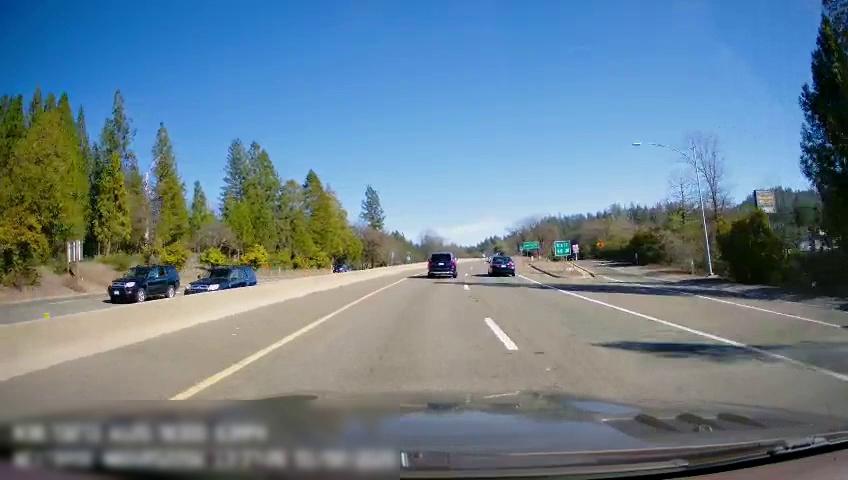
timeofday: Day
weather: Sunny
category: Drivable Space
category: Drivable Space
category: Vehicles | SUV
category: Vehicles | Car
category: Vehicles | SUV
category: Vehicles | SUV
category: Vehicles | Car
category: Lanes | Current Lane
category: Lanes | Current Lane
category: Lanes | Alternate Lane
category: Lanes | Alternate Lane
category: Traffic | Signs
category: Traffic | Signs